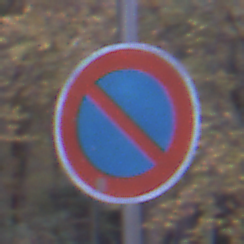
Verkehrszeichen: EingeschraenktesHalteverbot
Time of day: Night
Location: Outdoor (Suburban)
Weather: PartlyCloudy
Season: NotSpecified
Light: Artificial